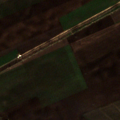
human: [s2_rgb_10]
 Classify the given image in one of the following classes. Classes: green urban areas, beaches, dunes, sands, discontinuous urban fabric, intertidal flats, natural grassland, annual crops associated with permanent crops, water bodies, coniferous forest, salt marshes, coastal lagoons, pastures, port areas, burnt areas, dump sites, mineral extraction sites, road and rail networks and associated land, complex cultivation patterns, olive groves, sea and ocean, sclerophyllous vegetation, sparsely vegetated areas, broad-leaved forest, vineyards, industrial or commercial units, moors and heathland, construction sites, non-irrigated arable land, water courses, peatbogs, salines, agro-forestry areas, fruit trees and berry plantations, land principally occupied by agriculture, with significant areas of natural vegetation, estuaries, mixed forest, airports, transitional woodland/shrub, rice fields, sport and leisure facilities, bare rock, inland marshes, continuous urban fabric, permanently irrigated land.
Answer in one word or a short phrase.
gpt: non-irrigated arable land